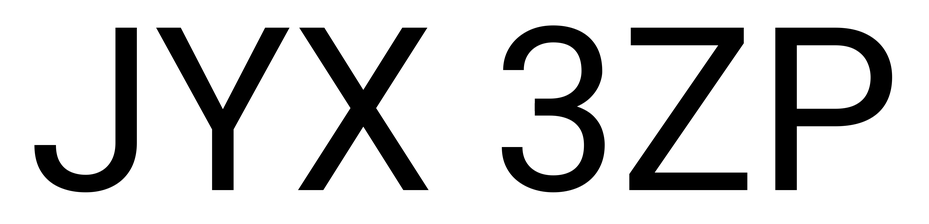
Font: Roboto_Regular